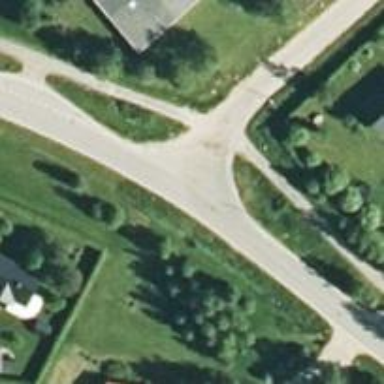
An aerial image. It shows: Tertiary road.